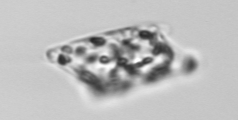
Label: Eucampia